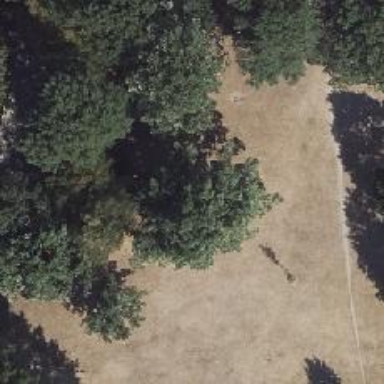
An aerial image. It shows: Deciduous broadleaved tree in park.